Question: I am currently analyzing a set of pictures, that I want to classify.
Classification is done by a Artificial Neural Network in a supervised manner.
I have a test set that assigns to a each picture its class.
What I want to do now is generate a lot of descriptors and then do a PCA on these
and do a statistical analysis how much the descriptor is able to describe the
class of the picture.
How can i generate descriptors for these pictures programatically? This could help me in future classification problems too. Let us assume I have enough computation power (100 core cluster)
Are there libraries that incorporate a lot of descriptors for images?

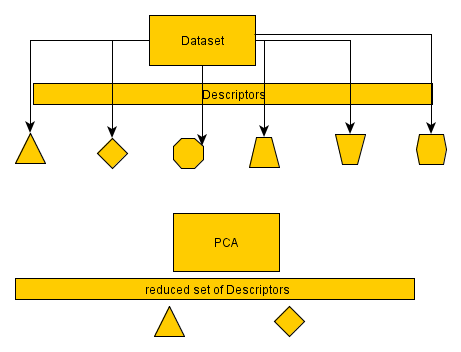
Answer: You can basically follow two approaches to start:
- <URL>